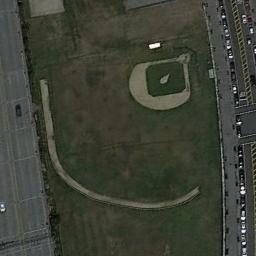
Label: baseball_diamond